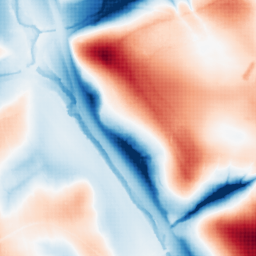
Category: trend_removal
Decomposition family: local_polynomial
Decomposition parameters: window_size: 101
degree: 1
Upsampling method: sinc_blackman
Upsampling parameters: scale: 4
kernel_size: 8
Upsampling scale: 4